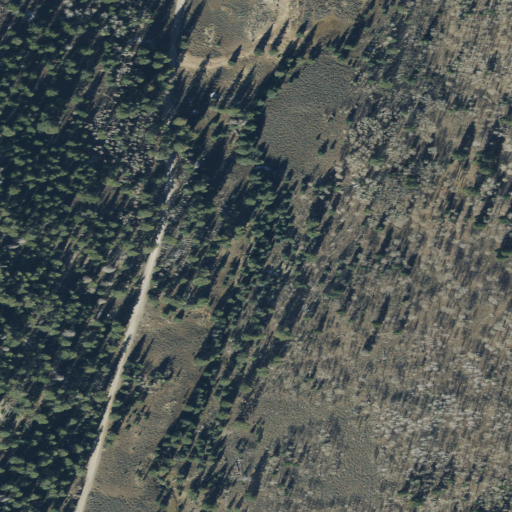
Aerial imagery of valley in Utah named Upper Joes Valley containing deciduous forest, shrub, evergreen forest, open development, and mixed forest